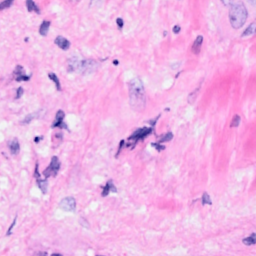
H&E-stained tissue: Breast